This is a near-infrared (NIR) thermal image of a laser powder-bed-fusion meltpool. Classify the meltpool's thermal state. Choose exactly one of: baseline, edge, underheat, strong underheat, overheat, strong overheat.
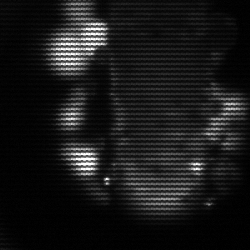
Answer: strong underheat